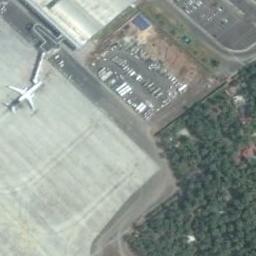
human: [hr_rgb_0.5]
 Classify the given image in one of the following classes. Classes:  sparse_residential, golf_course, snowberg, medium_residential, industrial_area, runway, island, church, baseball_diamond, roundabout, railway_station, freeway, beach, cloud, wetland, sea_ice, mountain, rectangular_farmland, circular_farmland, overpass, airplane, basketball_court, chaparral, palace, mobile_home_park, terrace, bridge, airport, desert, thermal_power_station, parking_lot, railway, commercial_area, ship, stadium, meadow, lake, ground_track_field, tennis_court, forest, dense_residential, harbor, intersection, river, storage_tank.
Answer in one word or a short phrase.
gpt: airplane